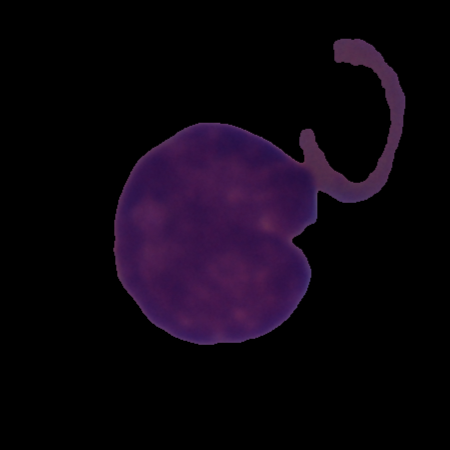
Label: cancer